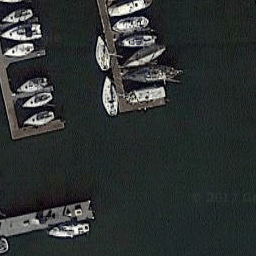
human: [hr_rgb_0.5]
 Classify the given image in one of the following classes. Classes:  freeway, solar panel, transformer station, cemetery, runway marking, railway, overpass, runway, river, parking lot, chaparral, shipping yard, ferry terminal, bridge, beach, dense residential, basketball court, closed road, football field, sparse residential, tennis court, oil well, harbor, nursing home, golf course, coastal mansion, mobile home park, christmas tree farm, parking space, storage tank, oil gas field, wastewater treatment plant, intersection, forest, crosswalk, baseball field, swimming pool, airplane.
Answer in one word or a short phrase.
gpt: harbor